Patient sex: M
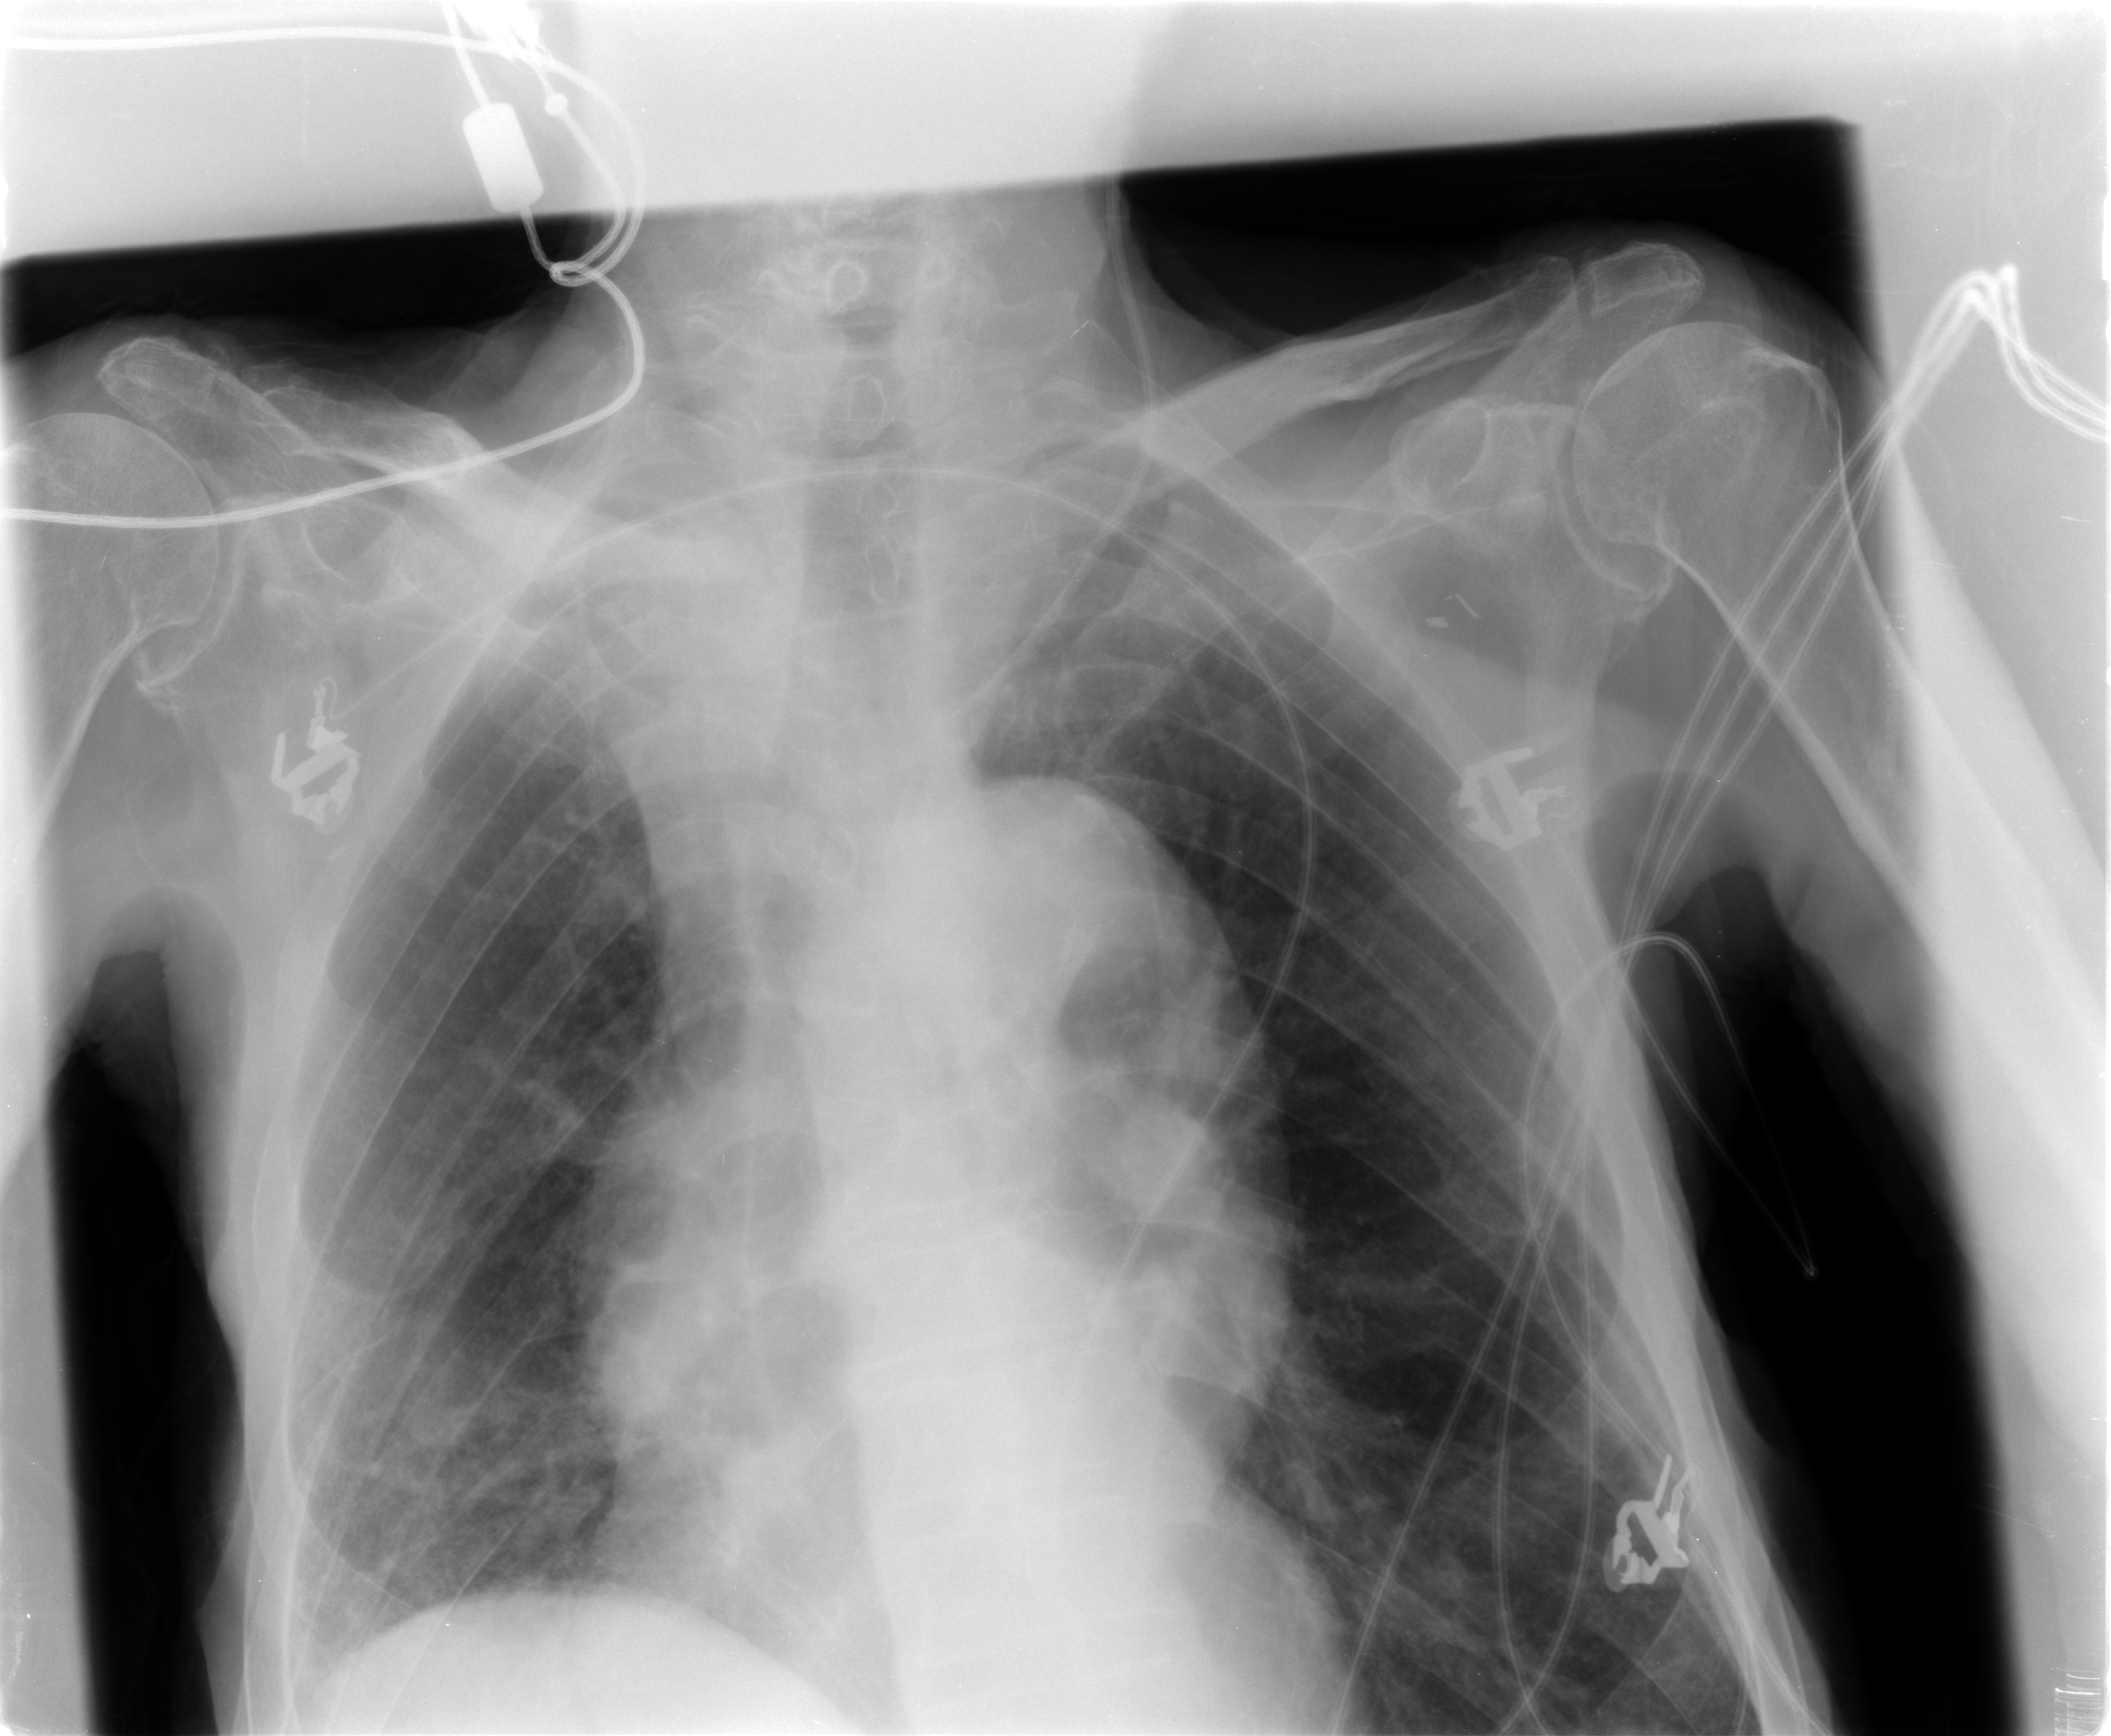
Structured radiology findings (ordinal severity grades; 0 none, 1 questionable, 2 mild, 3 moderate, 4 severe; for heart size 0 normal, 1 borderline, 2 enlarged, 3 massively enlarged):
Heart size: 0
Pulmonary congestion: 0
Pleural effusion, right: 0
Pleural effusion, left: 0
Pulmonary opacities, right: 1
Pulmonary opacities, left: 0
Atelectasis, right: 2
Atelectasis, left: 0